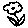
Label: flower